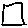
Label: square